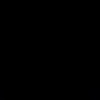
Label: space